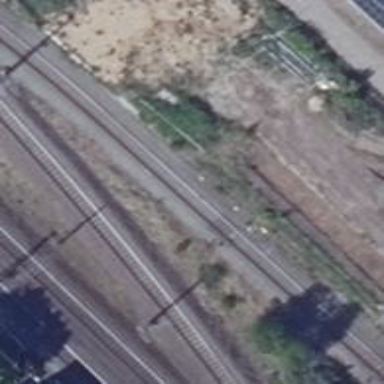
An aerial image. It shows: Wedge is used for the railway derail.